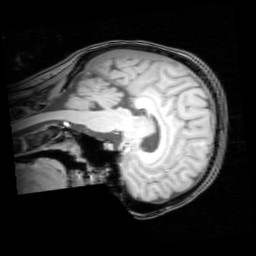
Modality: T1w
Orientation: sagittal
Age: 22
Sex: female
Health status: healthy
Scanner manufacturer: philips
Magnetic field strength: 3 T
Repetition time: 0.012 s
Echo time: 0.0037 s